Question: I'm trying to set the data set for a chart object using a macro. The macro selects the correct range that I want (I check by using rng.Select and debugging) but when I right click the chart object after the macro has finished running and select Select Data it says the data range is too complex to display and does not correctly populate my chart. My macro is below. Any pointers appreciated.
EDIT. I have a copy of the sheet where the graph was created from the populated data manually and clicking Select Data on this chart shows the non-contiguous range just fine - it's only when trying to set it by macro for a pre-existing chart that it doesn't work.
'''
Sub test()
UpdateChart 27, 64
End Sub
Sub UpdateChart(ByVal row As Long, ByVal col As Long)
Dim sht As Worksheet
Set sht = Worksheets("Report4_Chart")
Dim data As Worksheet
Set data = Worksheets("Report4")
Dim rng As Range
Dim exclude As Range
data.Activate
Set exclude = data.Rows(25)
Set rng = data.Range("A24", Intersect(data.Rows(row), data.Columns(col)))
Set rng = SetDifference(rng, exclude)
rng.Select
sht.Activate
ActiveSheet.ChartObjects("Chart 1").Activate
ActiveChart.PlotArea.Select
ActiveChart.SetSourceData Source:=rng
End Sub
'''

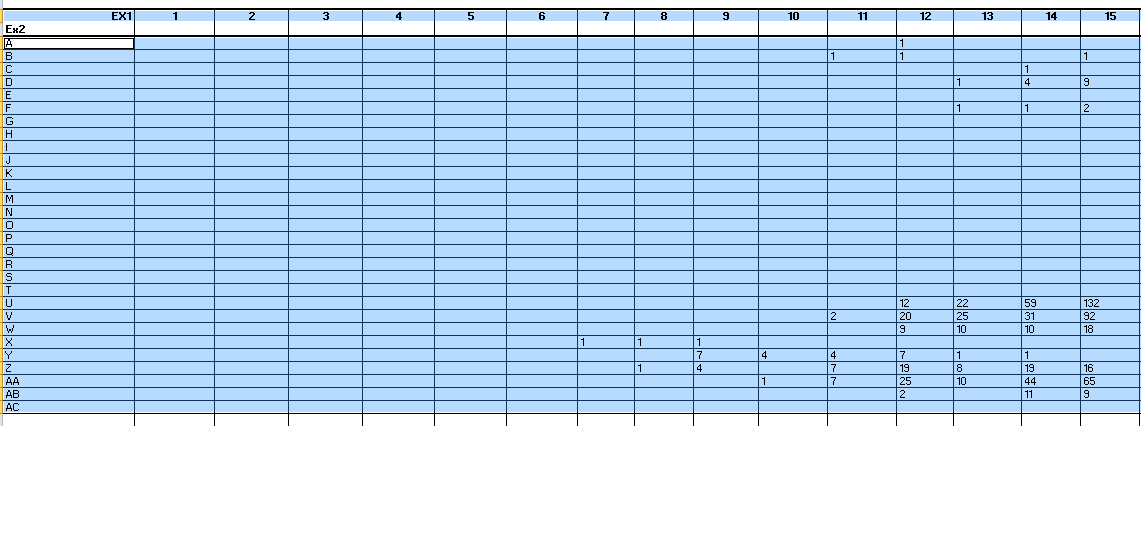
Answer: For anyone else who's stumbled across this old question: I just discovered that basing a chart on non-contiguous ranges to work only if the ranges form
a rectangle.
For instance, I was trying to group cells A1, A7, and C1, and couldn't get it to work. However, when I used A1, C1, A7, and C7, it did work.
(Actually, my ranges were all larger than a single cell. But the "missing" range was the same width as the one above it, and the same height as the one to the side of it. So the combined ranges formed a rectangle.)